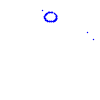
Particle: kaon